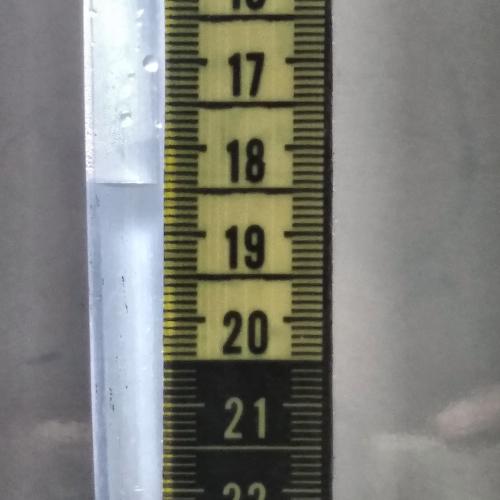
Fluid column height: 18.4 cm